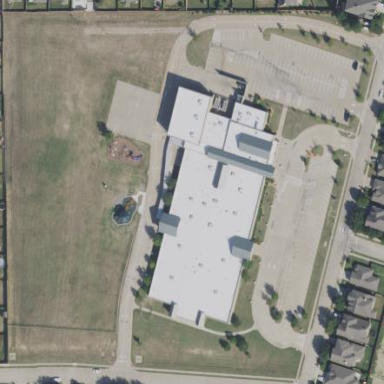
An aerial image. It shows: School.